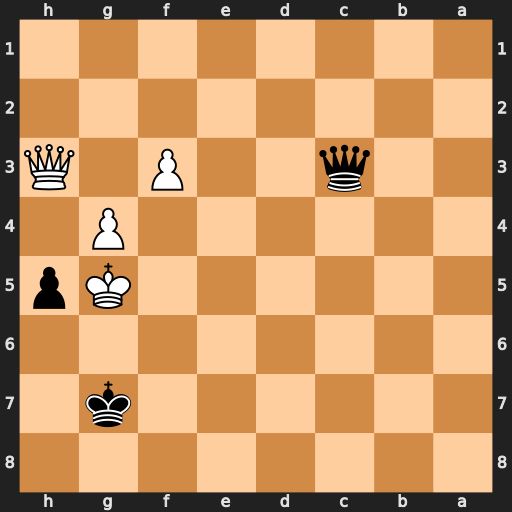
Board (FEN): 8/6k1/8/6Kp/6P1/2q2P1Q/8/8
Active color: b
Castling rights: -
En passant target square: -
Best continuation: Qf6+ Kxh5 Qh6#